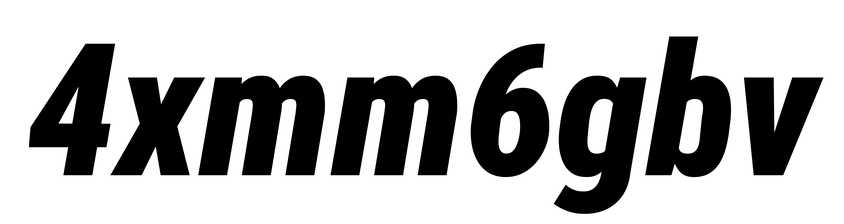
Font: Roboto-Italic_Condensed_Black_Italic